Field crop: tomato
Growth stage: 2
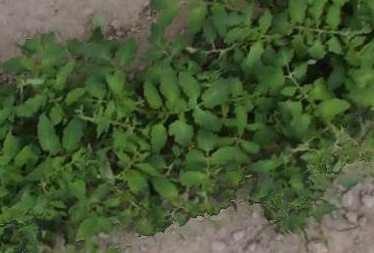
Species: tomato